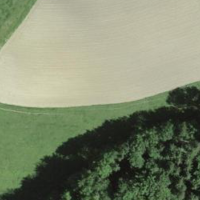
EUNIS habitat code: 52
Species observed at this site:
Lamium galeobdolon
Cypripedium calceolus